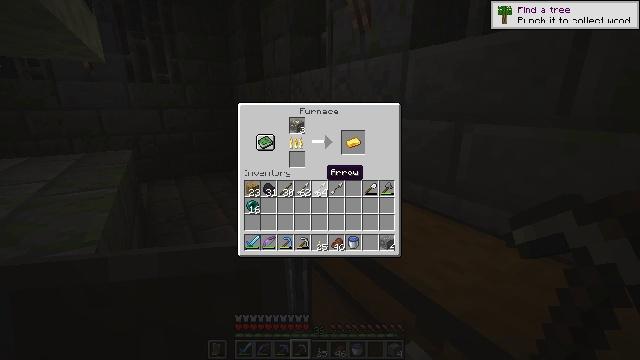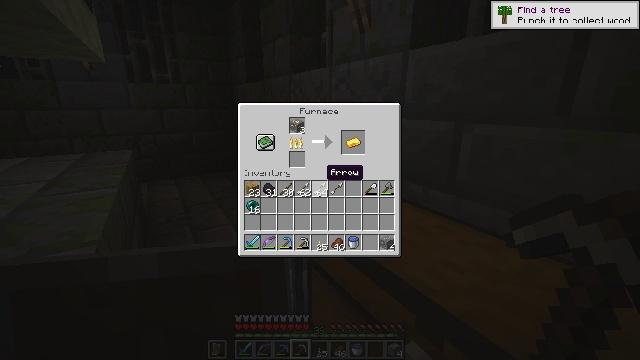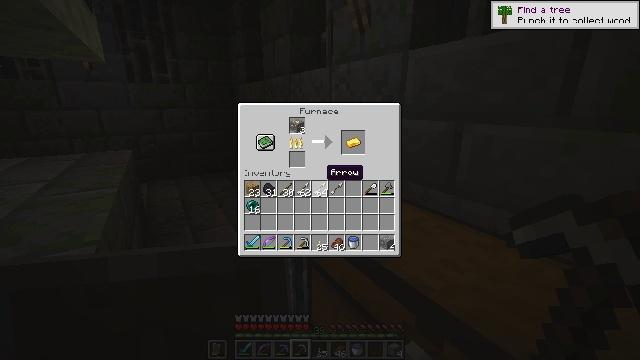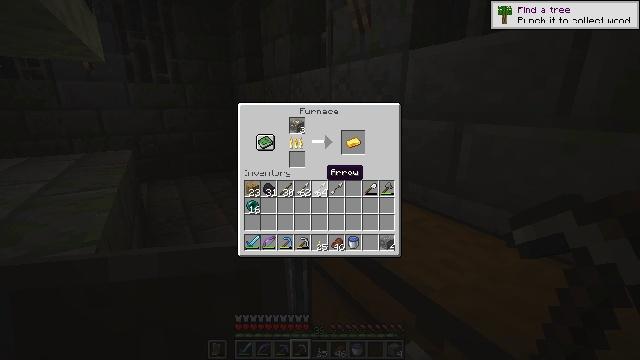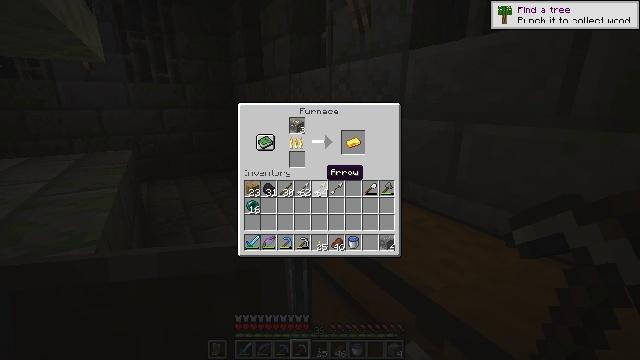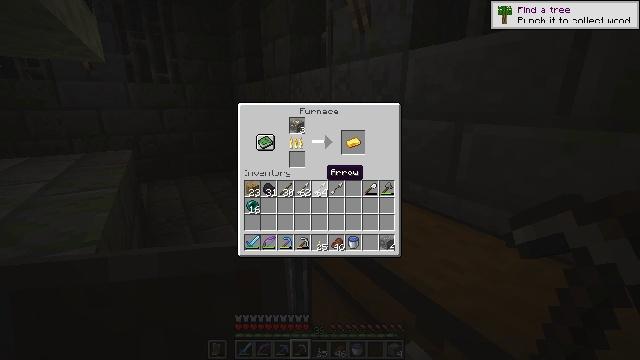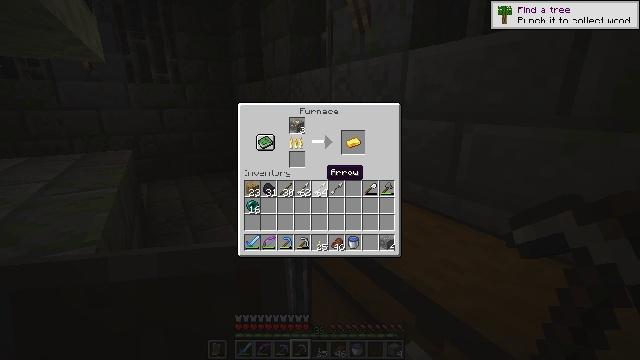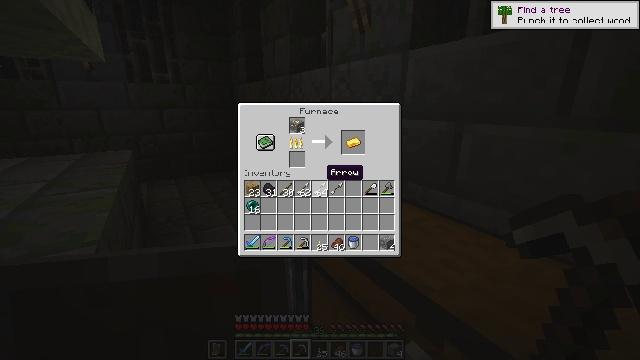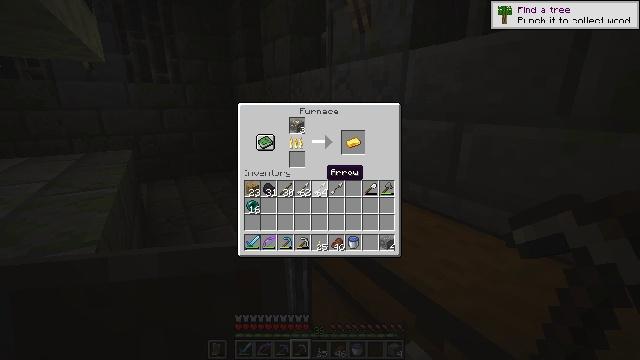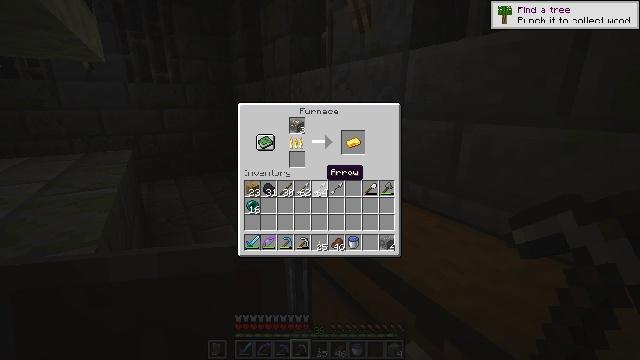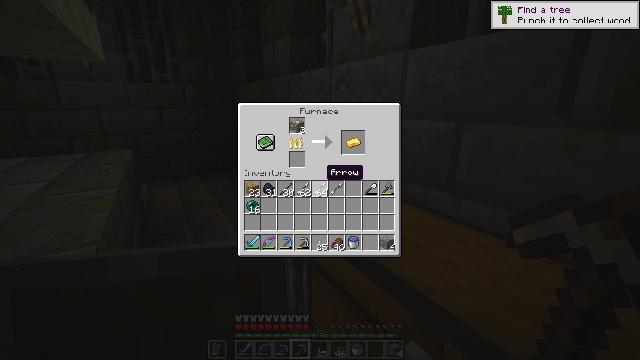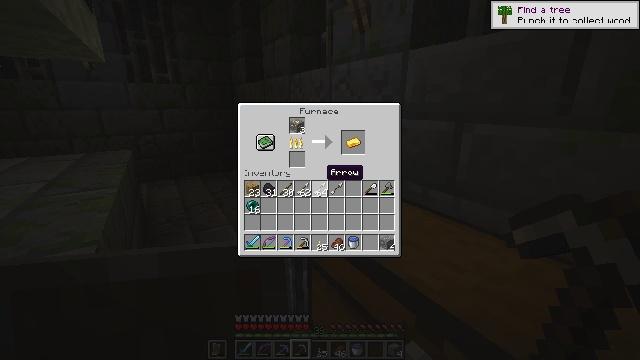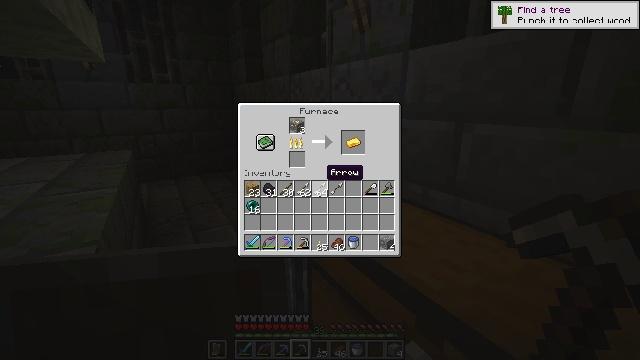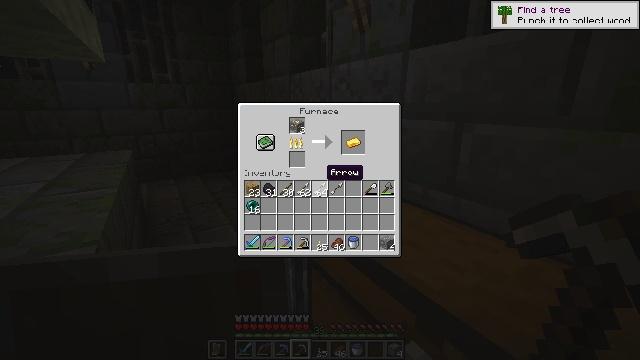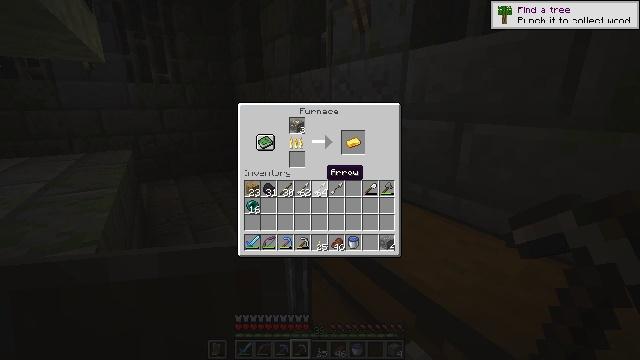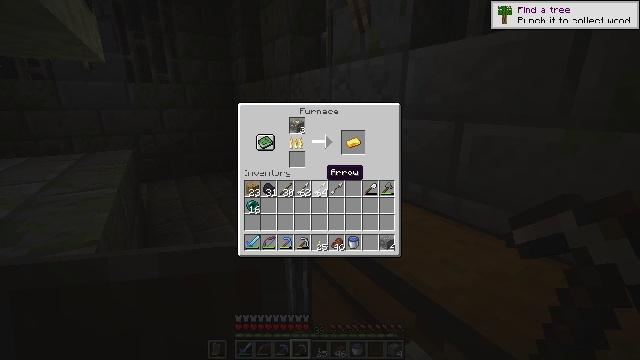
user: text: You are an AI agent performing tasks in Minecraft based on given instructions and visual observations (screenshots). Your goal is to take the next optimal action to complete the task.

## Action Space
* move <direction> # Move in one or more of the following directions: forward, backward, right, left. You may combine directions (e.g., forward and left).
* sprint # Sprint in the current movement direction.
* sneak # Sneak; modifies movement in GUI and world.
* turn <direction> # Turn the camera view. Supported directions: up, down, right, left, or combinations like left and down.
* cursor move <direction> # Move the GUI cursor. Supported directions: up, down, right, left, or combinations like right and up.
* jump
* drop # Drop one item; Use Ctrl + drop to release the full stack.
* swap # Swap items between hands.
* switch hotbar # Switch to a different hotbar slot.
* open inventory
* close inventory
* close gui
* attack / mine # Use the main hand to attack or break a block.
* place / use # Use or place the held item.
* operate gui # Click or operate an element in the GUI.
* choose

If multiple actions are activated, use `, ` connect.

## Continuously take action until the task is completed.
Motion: motion action
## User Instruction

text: craft item air
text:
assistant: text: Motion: no_op
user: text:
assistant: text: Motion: no_op
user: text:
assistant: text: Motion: no_op
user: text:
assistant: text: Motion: no_op
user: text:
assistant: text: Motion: no_op
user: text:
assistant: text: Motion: no_op
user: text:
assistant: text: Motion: no_op
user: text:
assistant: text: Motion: no_op
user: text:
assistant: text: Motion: no_op
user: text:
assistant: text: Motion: no_op
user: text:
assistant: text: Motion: no_op
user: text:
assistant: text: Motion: no_op
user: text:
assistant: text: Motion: no_op
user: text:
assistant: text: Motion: no_op
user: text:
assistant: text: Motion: no_op
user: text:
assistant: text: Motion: no_op
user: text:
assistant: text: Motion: no_op
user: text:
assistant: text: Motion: no_op
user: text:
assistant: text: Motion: no_op
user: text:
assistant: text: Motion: no_op
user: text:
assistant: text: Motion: no_op
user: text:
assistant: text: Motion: no_op
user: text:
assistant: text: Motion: no_op
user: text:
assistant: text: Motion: no_op
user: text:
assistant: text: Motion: no_op
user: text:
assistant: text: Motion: no_op
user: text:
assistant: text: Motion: no_op
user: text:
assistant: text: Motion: no_op
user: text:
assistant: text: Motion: no_op
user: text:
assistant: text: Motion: no_op